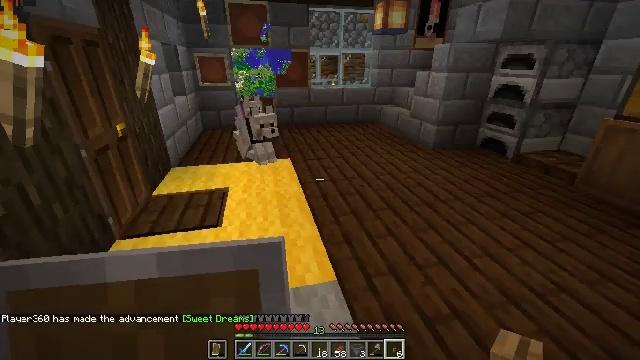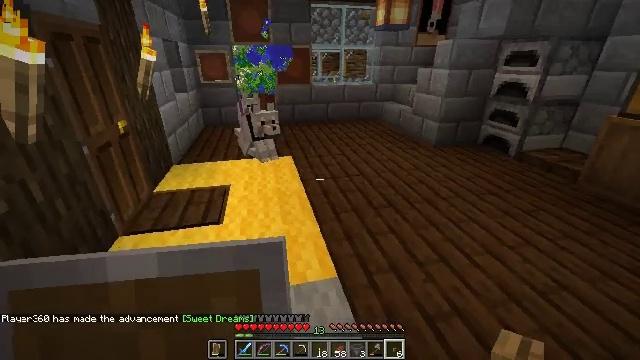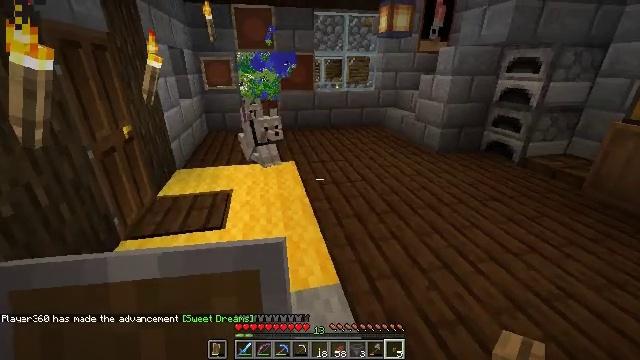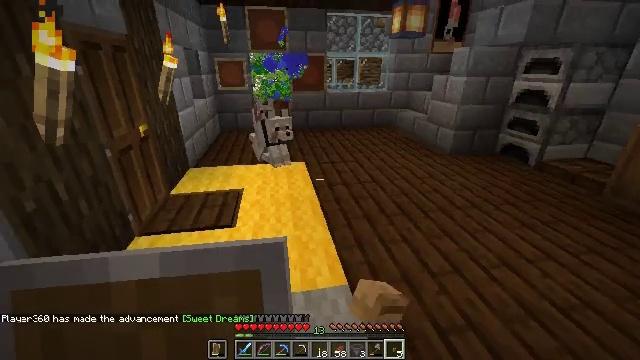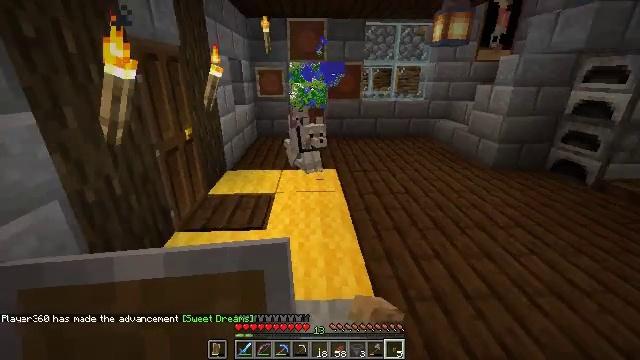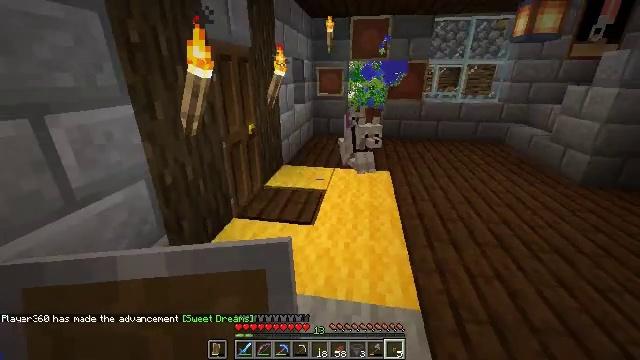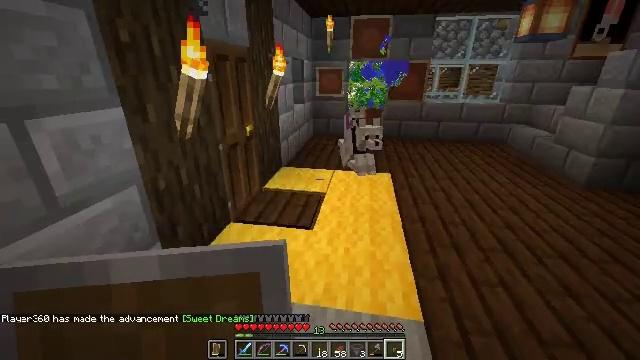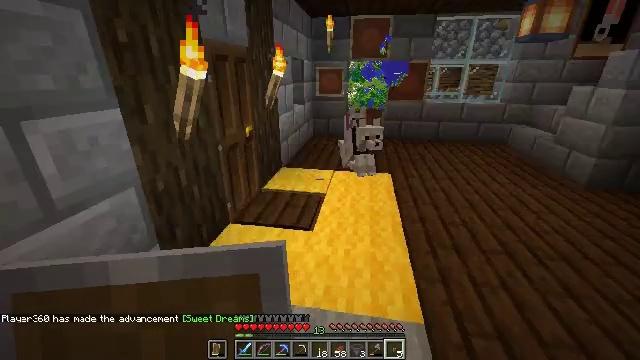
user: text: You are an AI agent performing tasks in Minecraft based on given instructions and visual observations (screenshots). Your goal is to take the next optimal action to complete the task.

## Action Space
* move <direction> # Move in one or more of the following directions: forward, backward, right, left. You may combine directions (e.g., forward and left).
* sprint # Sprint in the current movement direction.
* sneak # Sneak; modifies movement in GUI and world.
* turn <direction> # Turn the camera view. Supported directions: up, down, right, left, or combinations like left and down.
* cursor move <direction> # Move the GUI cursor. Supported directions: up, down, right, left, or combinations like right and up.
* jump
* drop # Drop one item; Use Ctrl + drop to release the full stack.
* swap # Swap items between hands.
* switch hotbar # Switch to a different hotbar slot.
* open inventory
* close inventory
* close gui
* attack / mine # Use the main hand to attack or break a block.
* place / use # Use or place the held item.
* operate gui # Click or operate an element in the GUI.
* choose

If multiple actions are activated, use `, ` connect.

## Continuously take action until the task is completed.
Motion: motion action
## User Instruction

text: Drop an oak button.
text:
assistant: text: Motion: no_op
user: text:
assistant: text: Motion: turn up, drop
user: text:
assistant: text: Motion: turn left, drop
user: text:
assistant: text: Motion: turn left and up, drop
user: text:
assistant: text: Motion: turn left, drop
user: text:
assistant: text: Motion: move forward
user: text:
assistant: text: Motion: move forward
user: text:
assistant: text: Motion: no_op